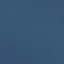
Land use / land cover class: SeaLake